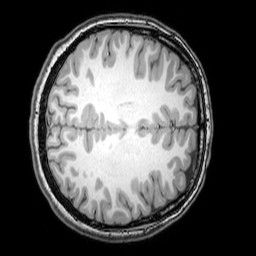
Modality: T1w
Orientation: axial
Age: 24
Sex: female
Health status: healthy
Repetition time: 0.081 s
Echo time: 0.037 s